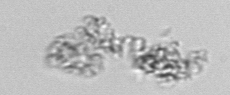
Label: detritus